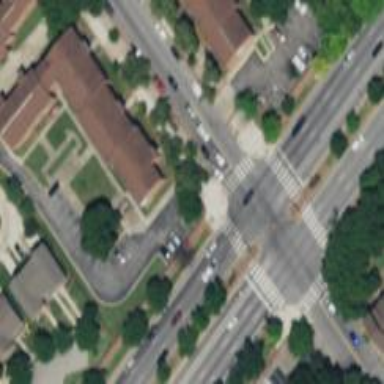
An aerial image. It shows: Marked footway crossing with pedestrian island.